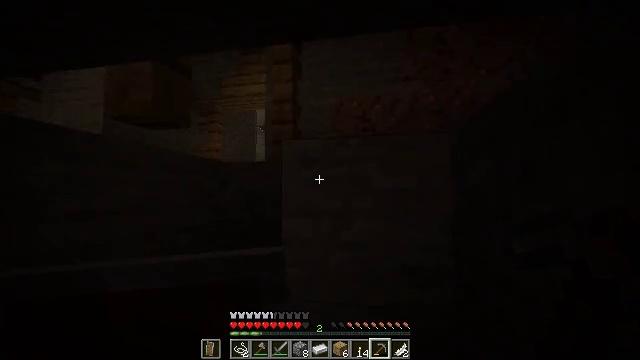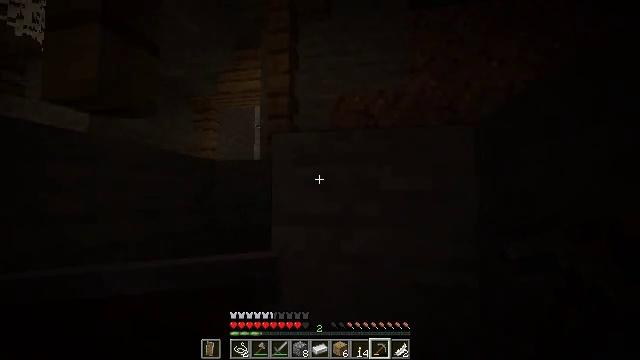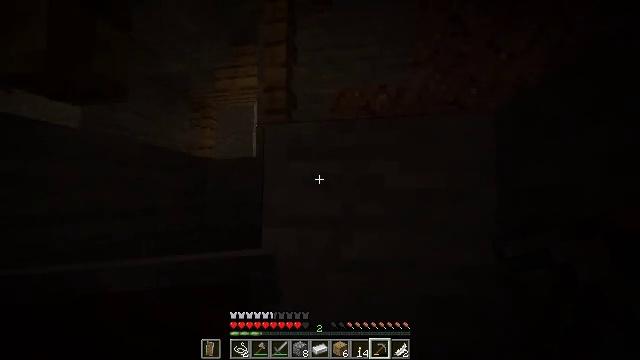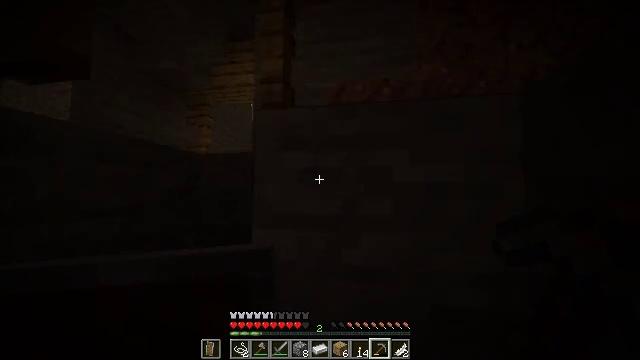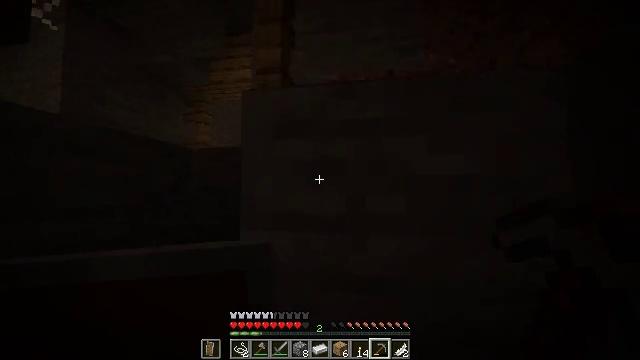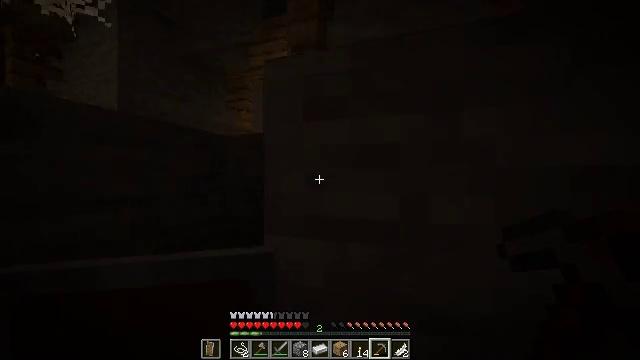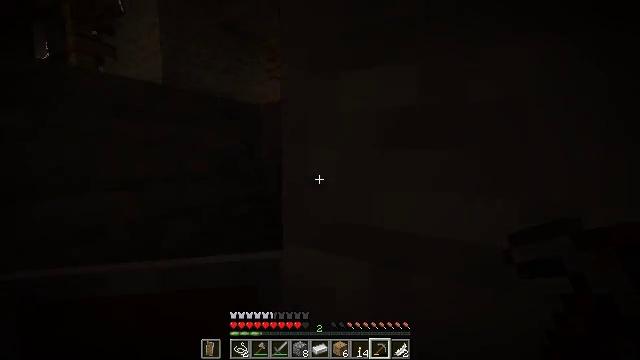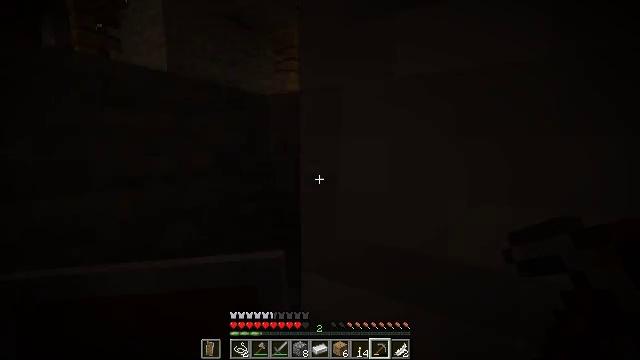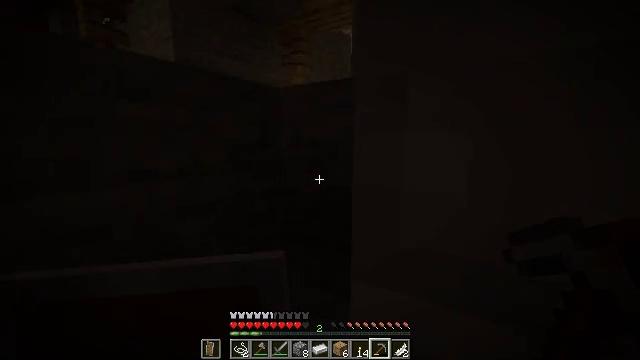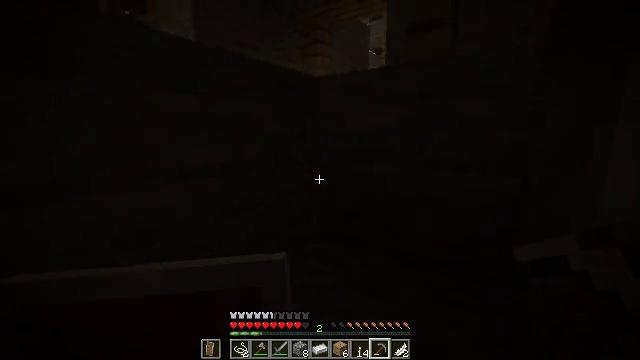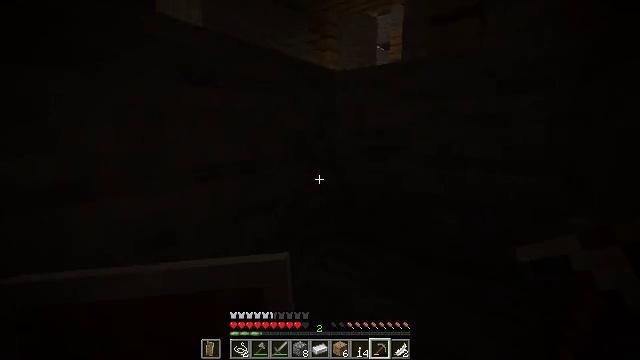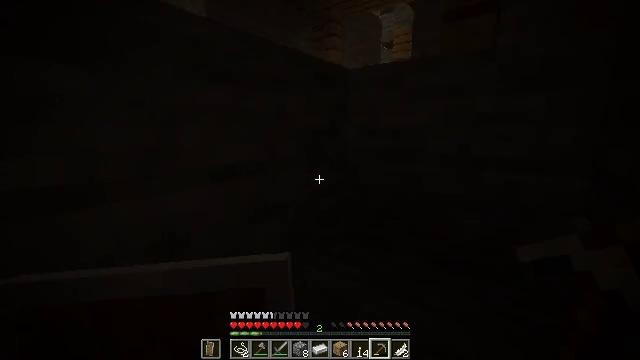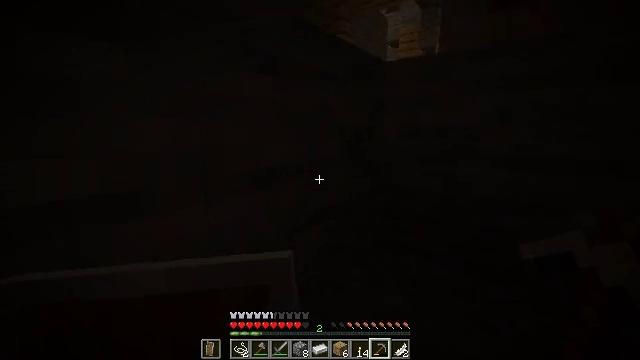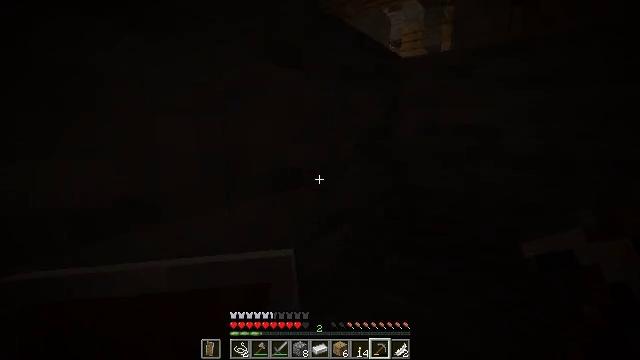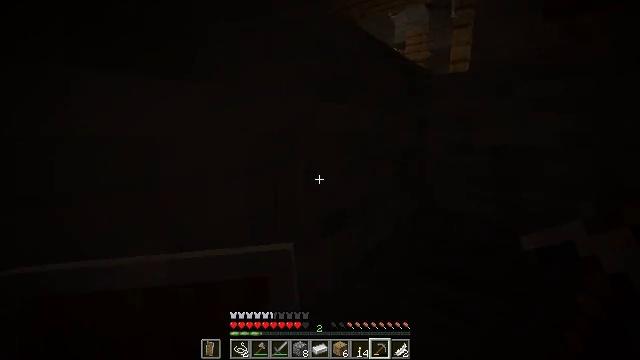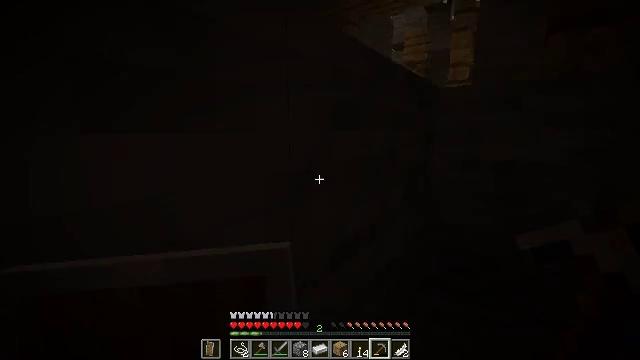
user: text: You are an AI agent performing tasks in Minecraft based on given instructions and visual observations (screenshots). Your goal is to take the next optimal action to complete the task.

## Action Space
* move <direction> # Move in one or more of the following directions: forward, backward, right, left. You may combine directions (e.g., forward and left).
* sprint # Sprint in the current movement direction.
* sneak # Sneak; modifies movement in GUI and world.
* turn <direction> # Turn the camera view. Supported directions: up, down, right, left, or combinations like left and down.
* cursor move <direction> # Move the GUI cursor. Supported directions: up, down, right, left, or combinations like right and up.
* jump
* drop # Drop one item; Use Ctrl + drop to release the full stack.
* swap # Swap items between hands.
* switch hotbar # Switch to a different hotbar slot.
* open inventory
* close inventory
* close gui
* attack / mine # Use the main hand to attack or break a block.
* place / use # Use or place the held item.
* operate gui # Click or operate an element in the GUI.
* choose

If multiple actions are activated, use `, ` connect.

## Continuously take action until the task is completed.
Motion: motion action
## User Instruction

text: Gather the oak fence pieces.
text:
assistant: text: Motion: move forward
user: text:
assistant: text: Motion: move forward
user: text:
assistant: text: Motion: move forward
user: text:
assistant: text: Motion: move forward
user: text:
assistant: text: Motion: move forward, turn left and down
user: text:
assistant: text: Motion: move forward, turn left and down
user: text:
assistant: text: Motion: move forward, turn left and down
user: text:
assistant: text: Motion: move forward, turn left and down
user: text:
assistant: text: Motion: move forward, turn left and down
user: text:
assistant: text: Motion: move forward, turn left
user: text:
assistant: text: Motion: move forward
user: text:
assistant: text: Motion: move forward
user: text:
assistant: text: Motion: move forward
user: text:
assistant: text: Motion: move forward, jump
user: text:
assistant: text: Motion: move forward, jump
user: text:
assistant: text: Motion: move forward, turn right, jump
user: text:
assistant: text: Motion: move forward, turn right and up, jump
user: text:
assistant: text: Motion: move forward, turn right and up, jump
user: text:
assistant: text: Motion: move forward, turn right and up
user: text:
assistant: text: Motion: turn right and up
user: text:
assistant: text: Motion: turn up
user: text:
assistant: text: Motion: turn up
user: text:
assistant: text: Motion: turn up
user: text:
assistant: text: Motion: turn up
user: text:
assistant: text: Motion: no_op
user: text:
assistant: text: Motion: turn down
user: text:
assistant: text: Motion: turn down
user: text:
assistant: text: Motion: turn up
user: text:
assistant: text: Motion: turn left and up
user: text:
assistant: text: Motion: turn left and up